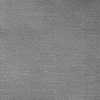
Atmospheric dust classification: dusty